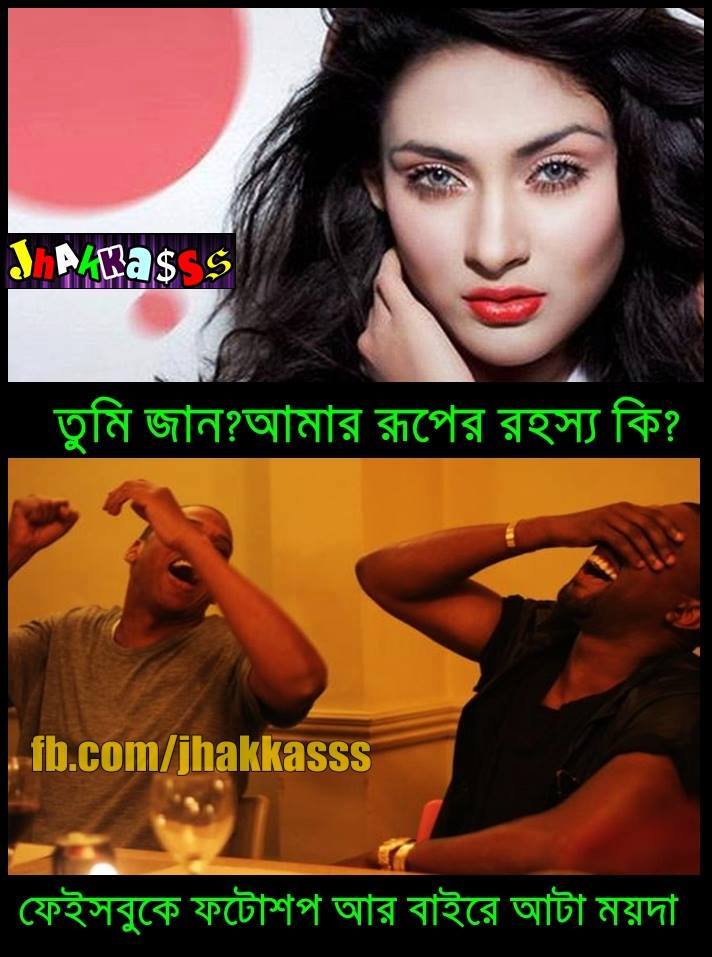
Caption: তুমি জান? আমার রূপের রহস্য কি?  ফেইসবুকে ফটোশপ আর বাইরে আটা ময়দা
Label: non-hate